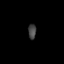
Tissue: prostate
Cell type: T cells
Senescence score: 0.2656
Nuclear area (px): 115
Mean DAPI intensity: 67.67